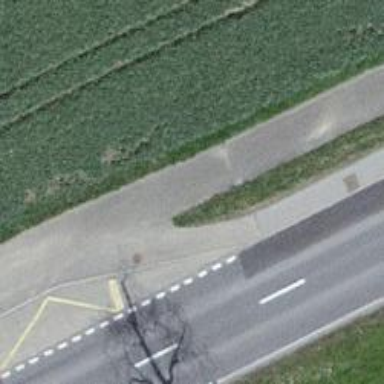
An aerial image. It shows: Paved footway.